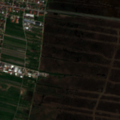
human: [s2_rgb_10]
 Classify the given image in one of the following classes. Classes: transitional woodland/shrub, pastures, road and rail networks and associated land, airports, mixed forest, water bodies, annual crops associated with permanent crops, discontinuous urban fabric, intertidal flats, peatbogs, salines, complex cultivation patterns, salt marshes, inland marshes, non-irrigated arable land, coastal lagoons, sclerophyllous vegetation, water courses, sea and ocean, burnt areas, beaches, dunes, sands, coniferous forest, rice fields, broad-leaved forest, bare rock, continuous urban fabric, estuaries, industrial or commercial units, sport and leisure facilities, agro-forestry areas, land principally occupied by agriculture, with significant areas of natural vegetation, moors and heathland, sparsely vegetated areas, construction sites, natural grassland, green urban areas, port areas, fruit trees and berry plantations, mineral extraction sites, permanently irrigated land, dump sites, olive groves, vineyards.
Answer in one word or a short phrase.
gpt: discontinuous urban fabric, sport and leisure facilities, vineyards, inland marshes